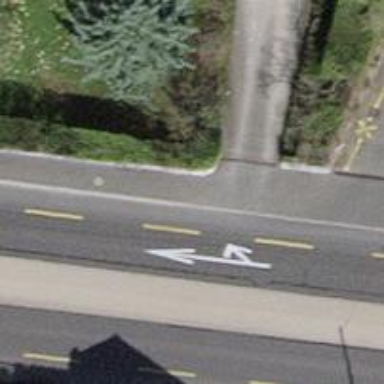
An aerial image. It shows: Unmarked crossing on asphalt footway.